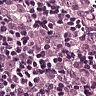
Metastatic tissue present: yes